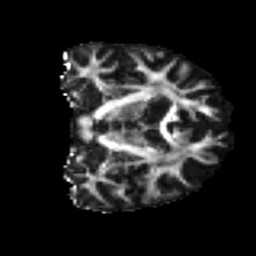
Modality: FA
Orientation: coronal
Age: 71
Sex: male
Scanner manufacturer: ge
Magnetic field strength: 3 T
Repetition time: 7.8 s
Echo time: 0.0606 s